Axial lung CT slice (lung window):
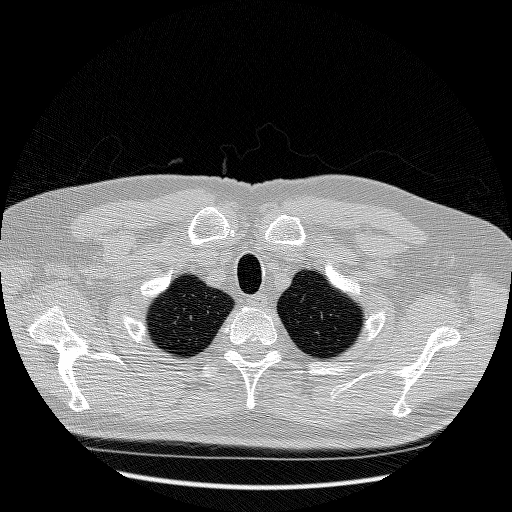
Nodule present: no